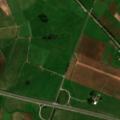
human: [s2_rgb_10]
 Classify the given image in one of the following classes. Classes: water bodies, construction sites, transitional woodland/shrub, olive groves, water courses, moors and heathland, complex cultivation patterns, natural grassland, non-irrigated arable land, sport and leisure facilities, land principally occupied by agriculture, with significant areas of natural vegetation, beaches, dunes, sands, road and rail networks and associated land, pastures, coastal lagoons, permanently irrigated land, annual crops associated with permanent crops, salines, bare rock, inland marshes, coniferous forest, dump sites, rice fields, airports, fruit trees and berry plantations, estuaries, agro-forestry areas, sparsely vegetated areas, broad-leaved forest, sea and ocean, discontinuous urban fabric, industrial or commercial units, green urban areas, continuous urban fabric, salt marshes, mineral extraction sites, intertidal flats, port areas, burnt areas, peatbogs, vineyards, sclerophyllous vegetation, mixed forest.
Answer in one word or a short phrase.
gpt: non-irrigated arable land